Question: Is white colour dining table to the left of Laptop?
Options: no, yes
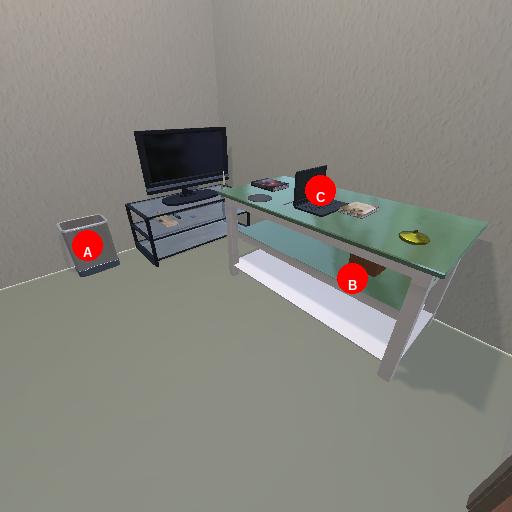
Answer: no